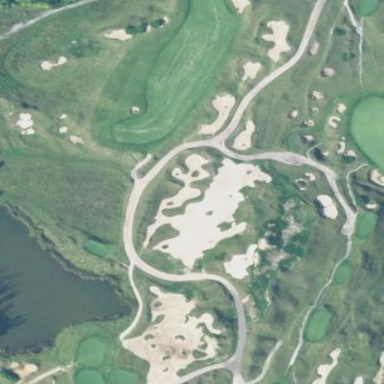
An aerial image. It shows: Golf bunker.